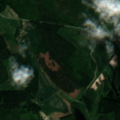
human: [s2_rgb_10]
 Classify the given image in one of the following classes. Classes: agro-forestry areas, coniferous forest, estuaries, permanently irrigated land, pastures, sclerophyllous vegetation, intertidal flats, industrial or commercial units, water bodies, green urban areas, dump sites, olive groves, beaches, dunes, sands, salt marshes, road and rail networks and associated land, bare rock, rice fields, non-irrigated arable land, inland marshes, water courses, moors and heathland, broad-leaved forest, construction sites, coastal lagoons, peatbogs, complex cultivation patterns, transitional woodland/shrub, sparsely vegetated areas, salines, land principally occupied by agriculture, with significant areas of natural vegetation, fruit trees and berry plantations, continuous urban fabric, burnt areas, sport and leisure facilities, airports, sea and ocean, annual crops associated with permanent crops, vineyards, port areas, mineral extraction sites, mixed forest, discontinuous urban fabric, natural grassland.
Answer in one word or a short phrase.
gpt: non-irrigated arable land, mixed forest, transitional woodland/shrub